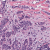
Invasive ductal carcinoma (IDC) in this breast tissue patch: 1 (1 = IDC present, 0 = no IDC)